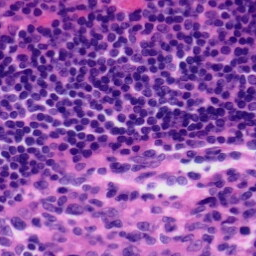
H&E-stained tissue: Tonsil